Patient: sex M, age 26
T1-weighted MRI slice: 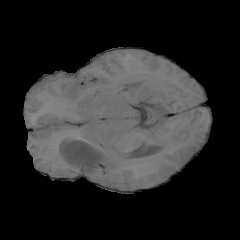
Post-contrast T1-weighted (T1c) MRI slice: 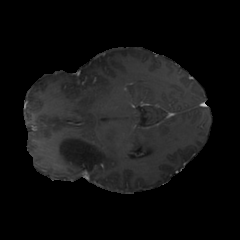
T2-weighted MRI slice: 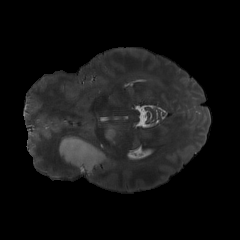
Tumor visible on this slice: yes
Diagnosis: Astrocytoma, IDH-mutant
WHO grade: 4